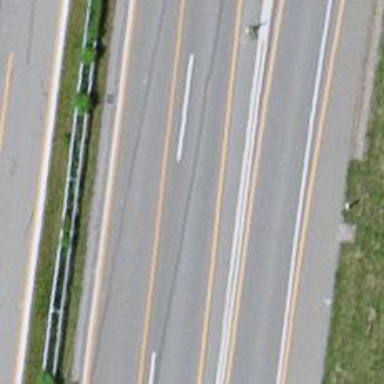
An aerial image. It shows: Asphalt motorway.